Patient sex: M
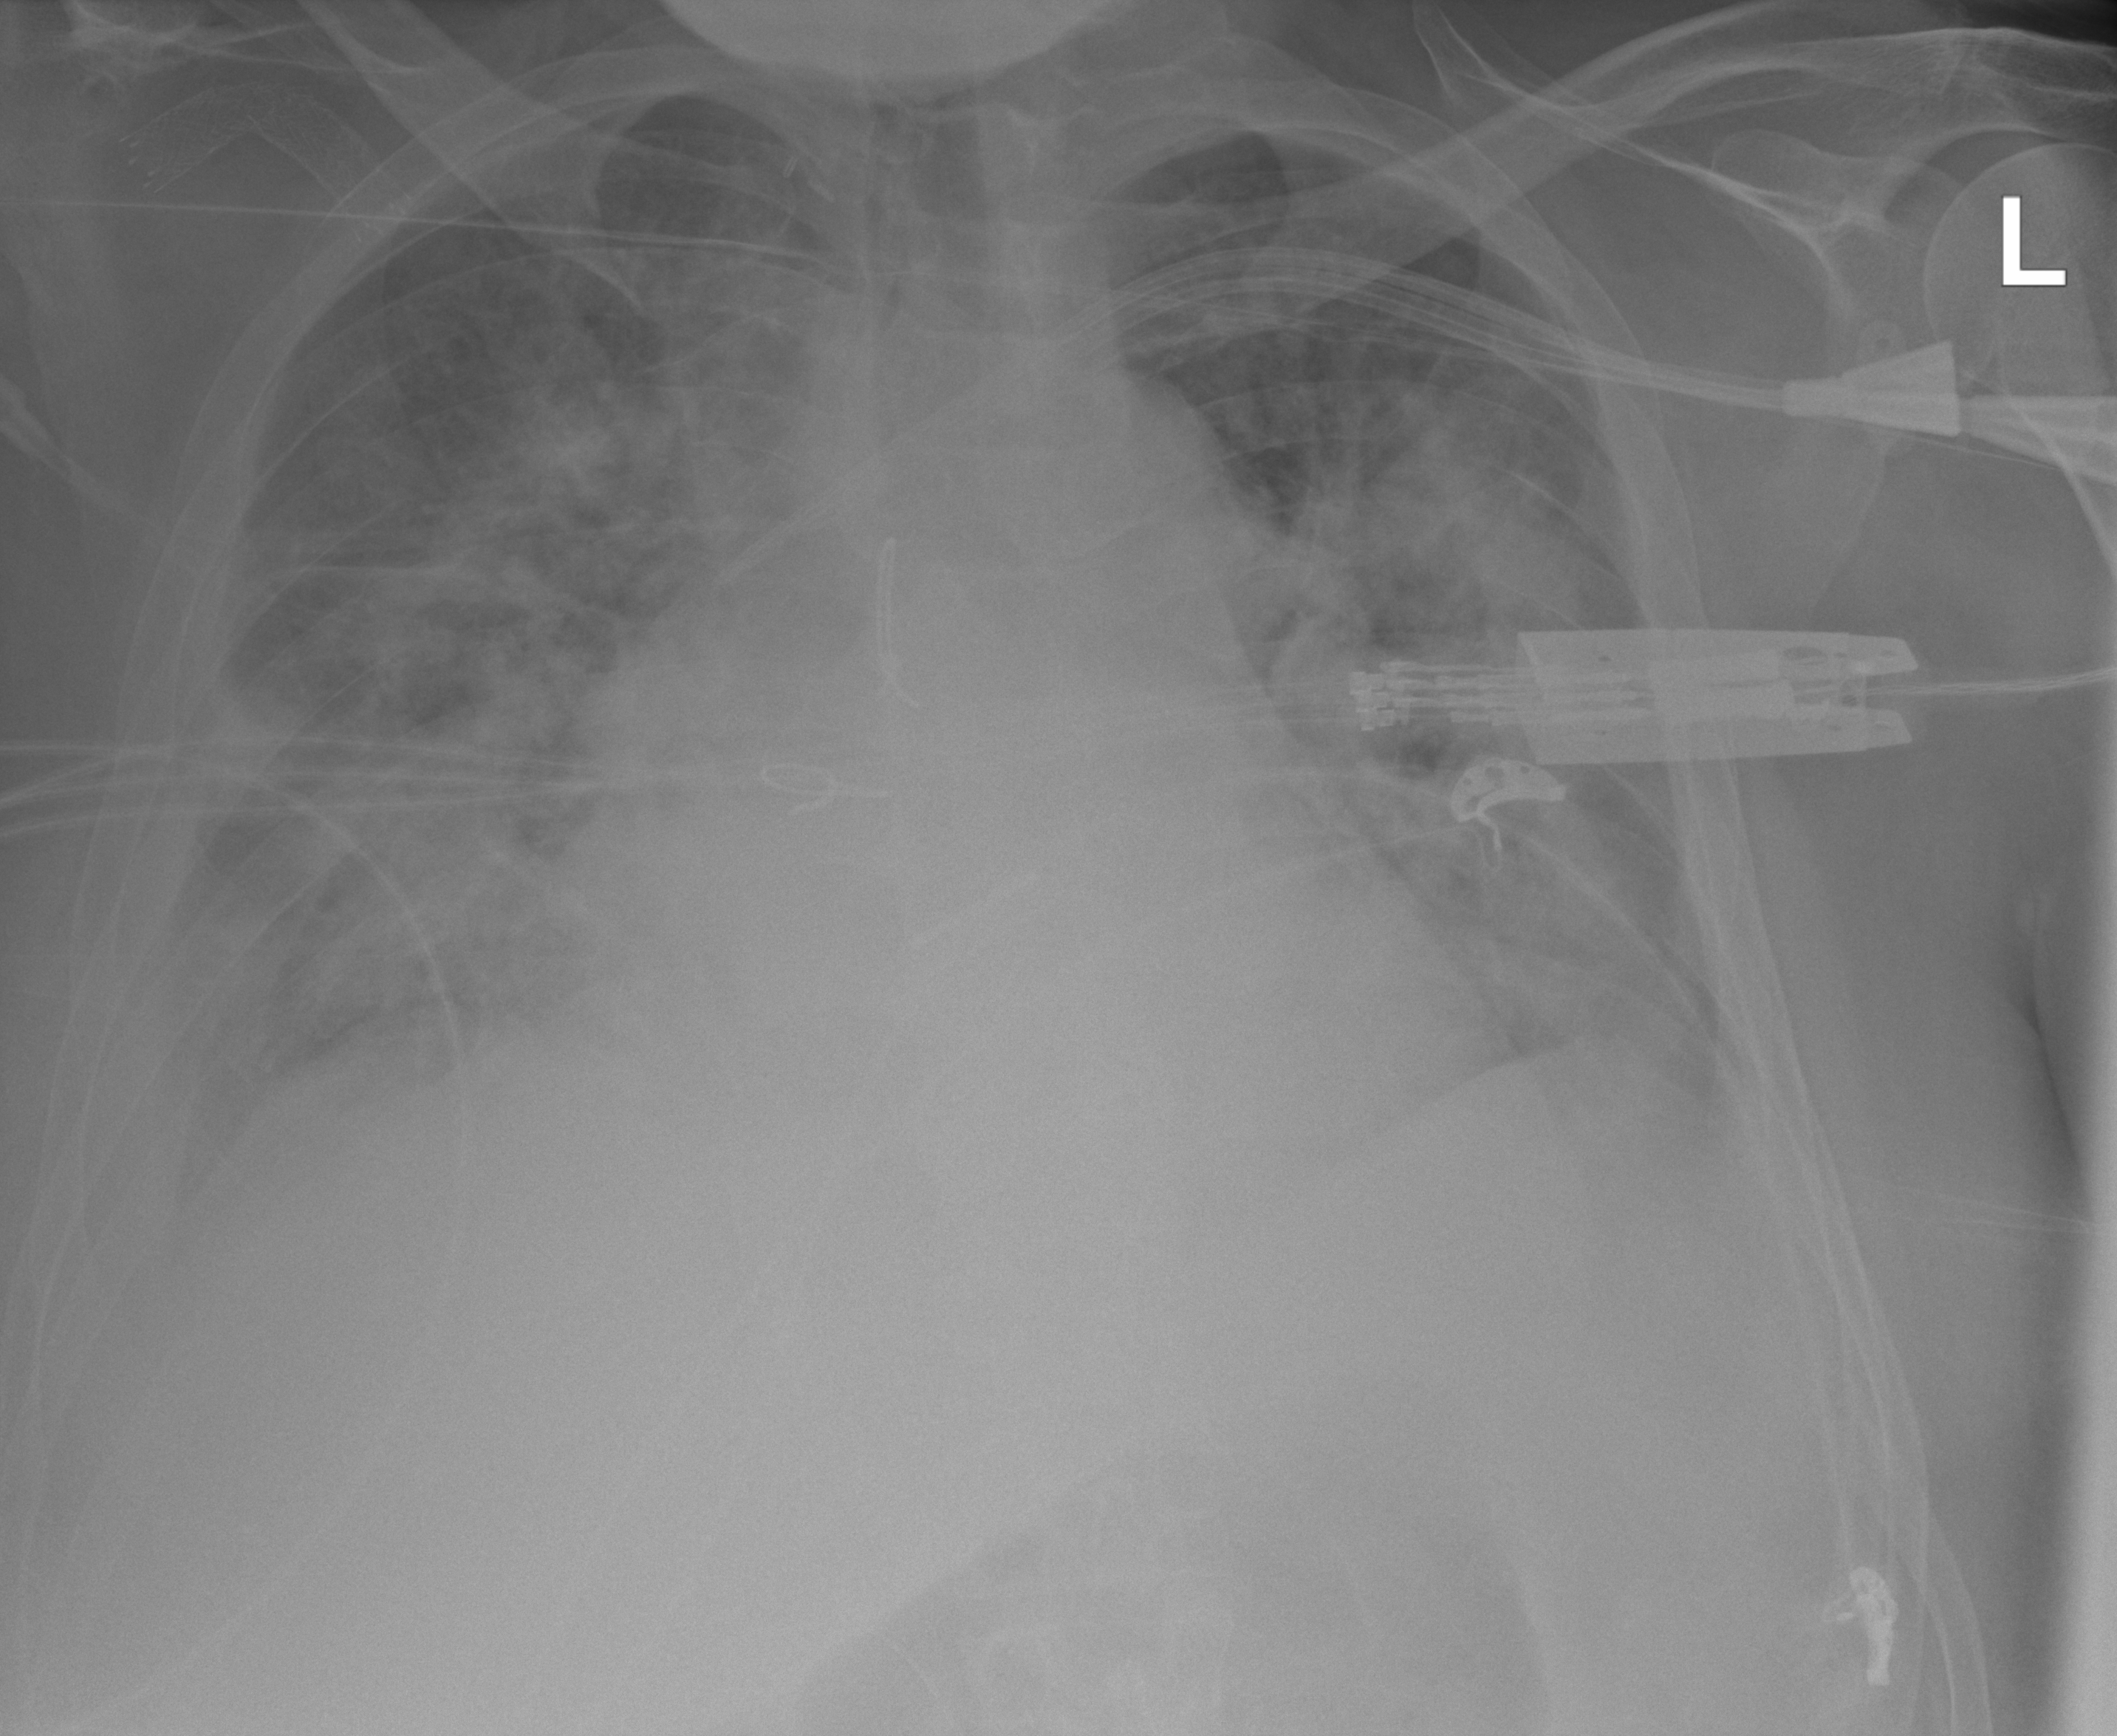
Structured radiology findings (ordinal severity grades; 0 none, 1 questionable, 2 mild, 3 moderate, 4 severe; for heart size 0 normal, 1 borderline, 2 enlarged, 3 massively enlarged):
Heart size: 2
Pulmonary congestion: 3
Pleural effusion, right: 2
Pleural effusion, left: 3
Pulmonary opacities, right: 4
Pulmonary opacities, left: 4
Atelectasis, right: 3
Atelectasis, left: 3